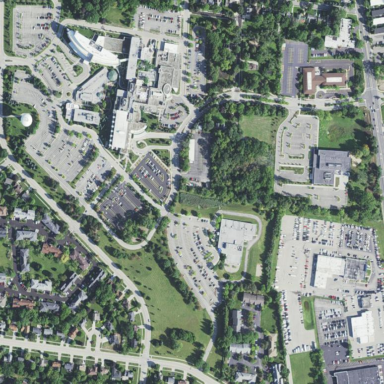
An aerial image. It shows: Healthcare facility identified as hospital.